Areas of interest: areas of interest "Sofitel People's Grand Theatre"
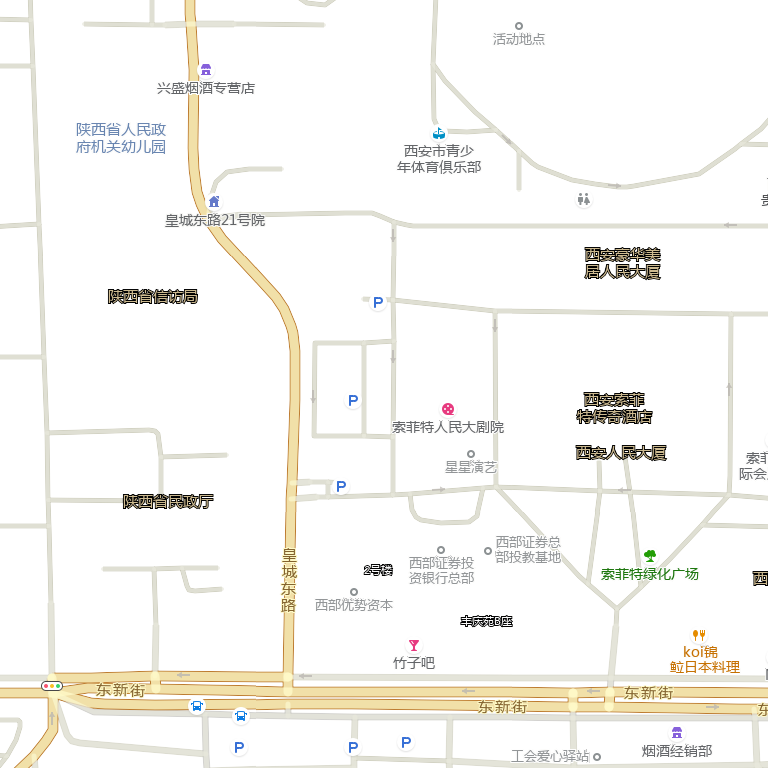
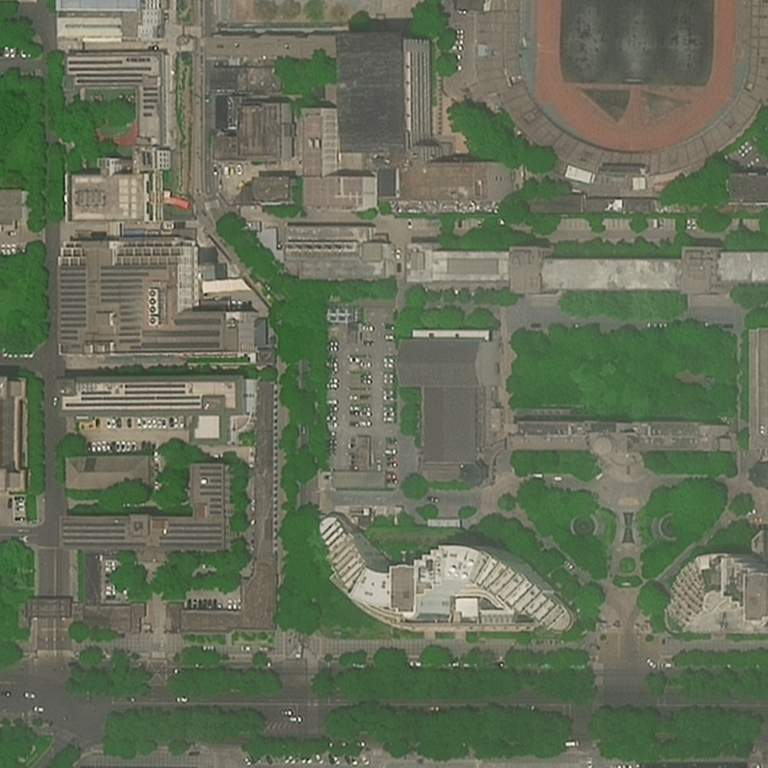